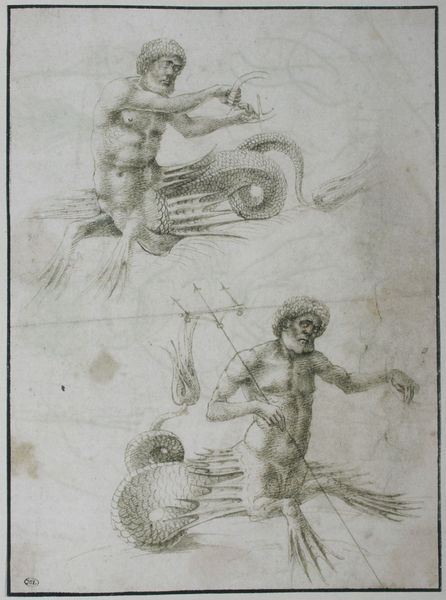
Titel: Studie für zwei Tritonenfiguren
Künstler: Bernardino da Parenzo
Standort: Paris
Institution: Musée du Louvre / Département des Arts Graphiques
Schlagwörter: akt, dunkel, flügel, gott, körper, mann, meer, nackt, schatten, wasser, weiß, menschen, bewegung, brust, frisur, grau, haar, hell, köpfe, licht, männer, schwarz, skizze, zeichnung, blick, tier, tiere, bart, gesichter, anatomie, arm, arme, gesicht, mensch, rahmen, signatur, haare, blatt, locken, traurig, schuppen, schwanz, füße, papier, zwei, studie, risse, graphik, vergilbt, rand, figuren, muskeln, realistisch, homme, pfoten, bauchnabel, oberkörper, ozean, knochen, tusche, antike, rechteck, schwimmen, torso, schraffur, radierung, stich, waffe, schlange, bleistift, schwimmhäute, entwurf, kranz, mythologie, stift, tinte, studien, flecken, pfote, zacken, fisch, männlich, götter, muskel, satyr, kentaur, mischwesen, mythos, wesen, fabelwesen, echse, speer, gottheit, skizzen, kräftig, menschlich, ungeheuer, drachen, drache, dragon, idee, rumpf, flossen, klauen, flosse, kiemen, tentakel, schuppe, graphit, handzeichnung, entwurd, genau, croquis, esquisse, bleistiftskizze, grafit, spiess, lindwurm, halbmensch, fischschwanz, mer, drachenschwanz, neptun, dreizack, ailes, wassermann, poseidon, triton, animal, etude, serpent, meerungeheuer, zeus, sirene, chomäre, fantasiefiguren, fischflosse, gott des meeres, griechischer gott, komäre, meeresgott, neptur, römischer gott, unterleib, wettergott, neptune, trident, romain, fischhaut, océan, romaine, grecque, fischleib, creature, gréco-romaine, coquillaque, palmes, chimere